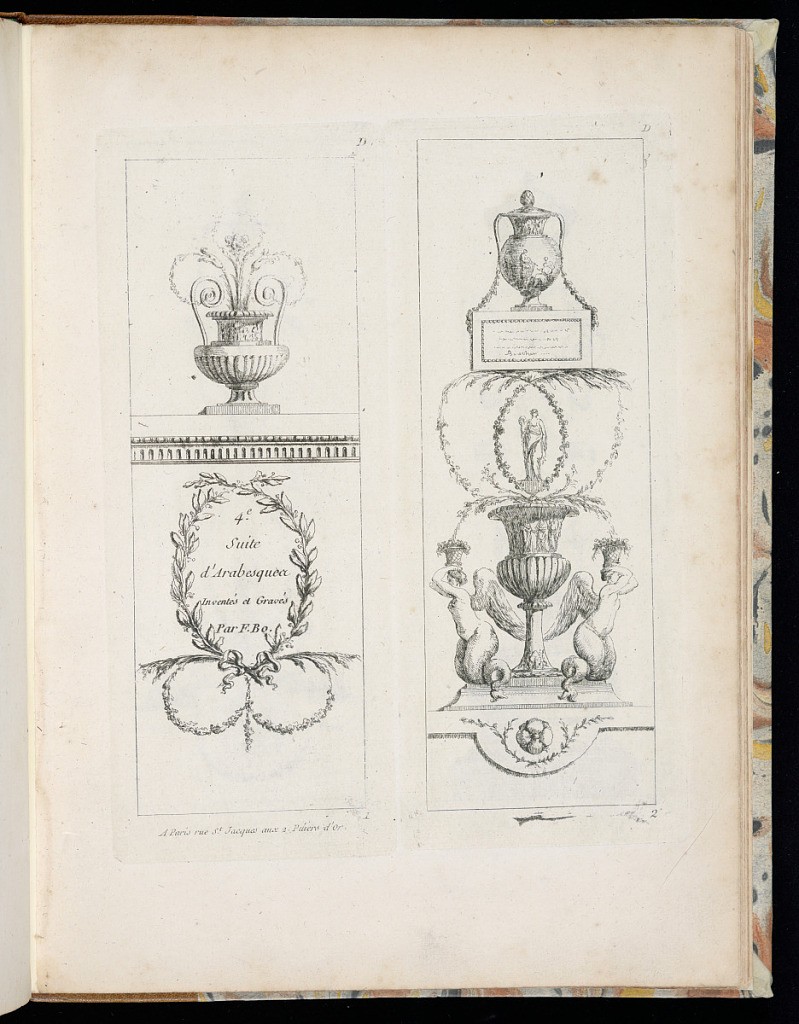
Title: Title Page and Arabesque Panel Designs
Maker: Juste-François Boucher, French, 1736 – 1782
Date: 1768–75
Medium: Etching on paper
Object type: Print
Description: Two vertical arabesque panel designs printed on two separate plates featuring vases, festoons of leaves and flowers, scrolling leaves, foliate branches, female figures, rosettes, gadrooning, egg and dart, and fluted repeat pattern moldings. The panel design to the left is the title page for the series. The plates are numbered.